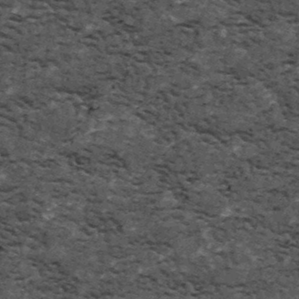
Label: frost